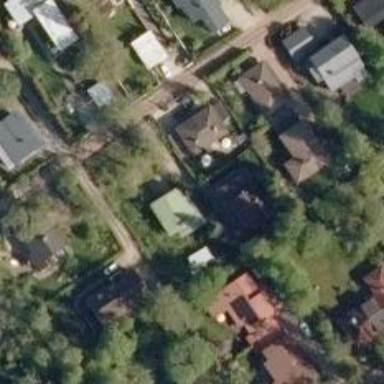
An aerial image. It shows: Living street.